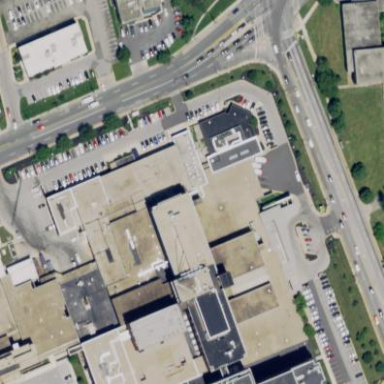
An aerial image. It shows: Hospital building.